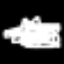
Label: pants